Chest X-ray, PA view. Patient: 53 years old, sex M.
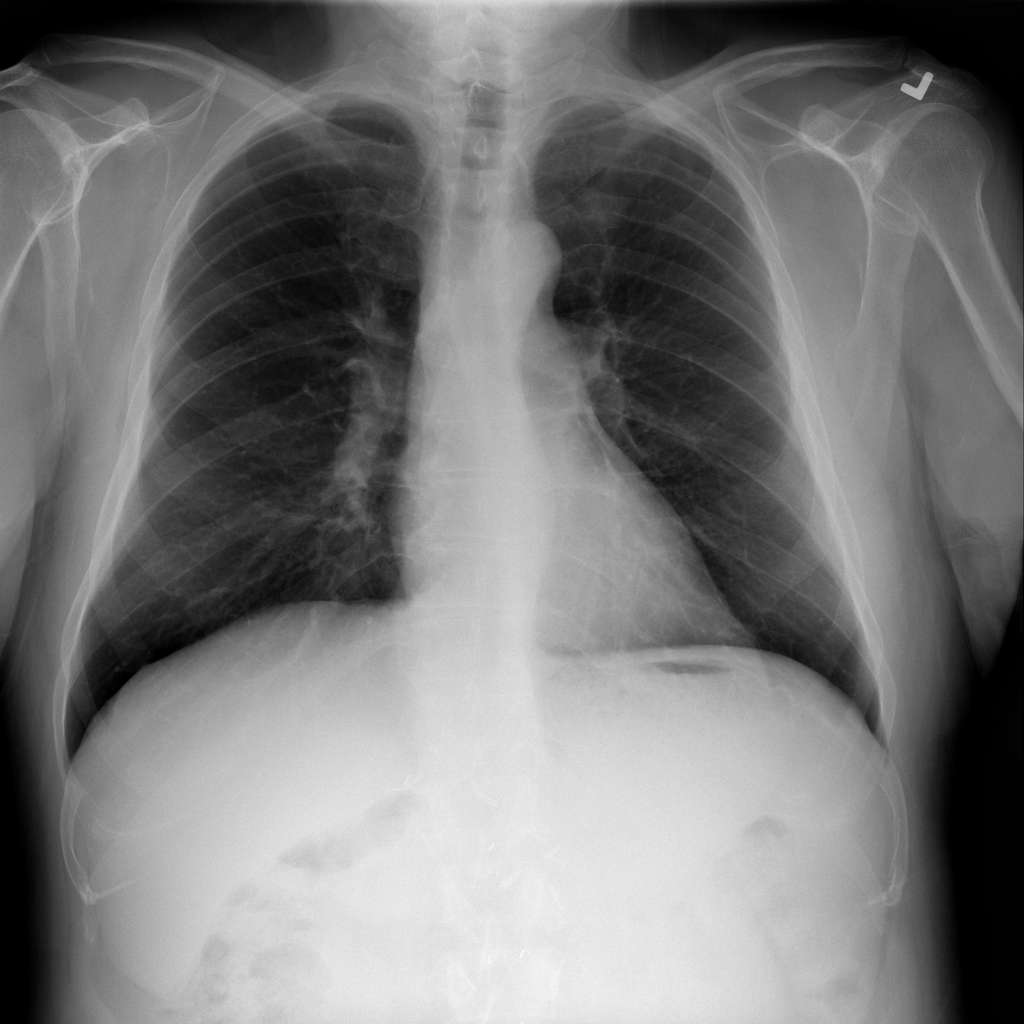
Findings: No Finding